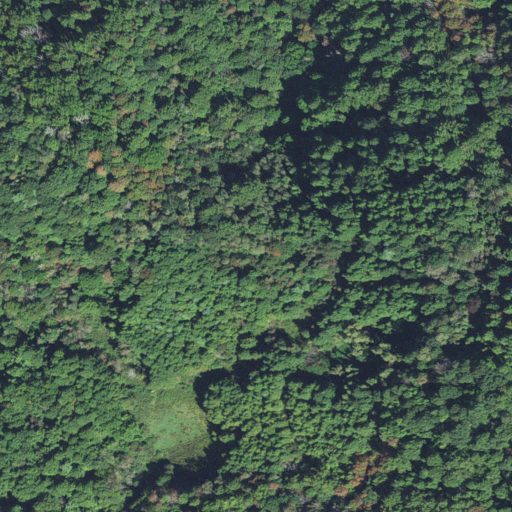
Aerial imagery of gap in North Carolina named Ellison Gap containing deciduous forest and pasture